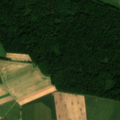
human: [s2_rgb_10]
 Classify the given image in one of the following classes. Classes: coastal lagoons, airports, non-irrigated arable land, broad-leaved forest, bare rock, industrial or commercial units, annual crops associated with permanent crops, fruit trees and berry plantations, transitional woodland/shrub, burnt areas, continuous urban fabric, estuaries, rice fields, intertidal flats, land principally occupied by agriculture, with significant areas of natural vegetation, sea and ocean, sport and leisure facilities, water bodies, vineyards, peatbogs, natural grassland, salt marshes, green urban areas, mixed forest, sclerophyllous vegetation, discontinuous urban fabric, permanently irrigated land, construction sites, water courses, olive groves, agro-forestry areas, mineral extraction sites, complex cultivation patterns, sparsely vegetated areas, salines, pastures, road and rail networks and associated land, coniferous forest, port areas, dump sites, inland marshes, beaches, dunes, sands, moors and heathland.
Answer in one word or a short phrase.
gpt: non-irrigated arable land, pastures, complex cultivation patterns, broad-leaved forest